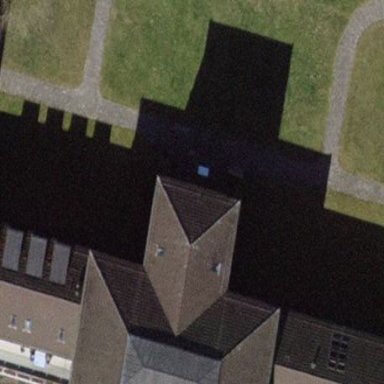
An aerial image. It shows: Hospital building with hipped roof.